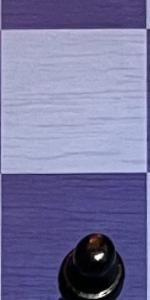
Label: Empty